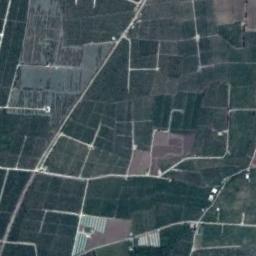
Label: rectangular_farmland